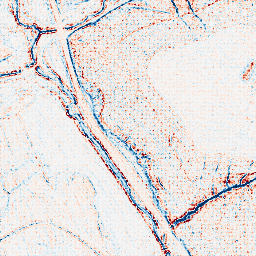
Category: edge_preserving
Decomposition family: bilateral
Decomposition parameters: d: 5
sigma_color: 50
sigma_space: 100
Upsampling method: sinc_hamming
Upsampling parameters: scale: 8
kernel_size: 8
Upsampling scale: 8